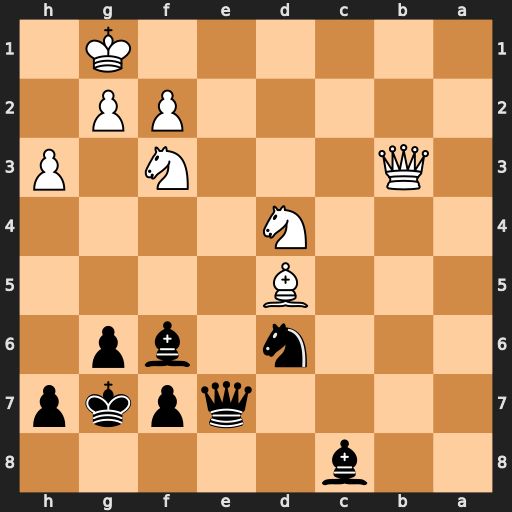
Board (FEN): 2b5/4qpkp/3n1bp1/3B4/3N4/1Q3N1P/5PP1/6K1
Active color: b
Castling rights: -
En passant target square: -
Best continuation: Bxd4 Nxd4 Qe1+